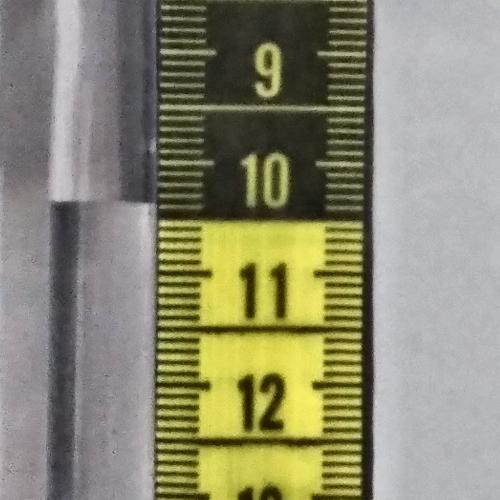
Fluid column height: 10.4 cm